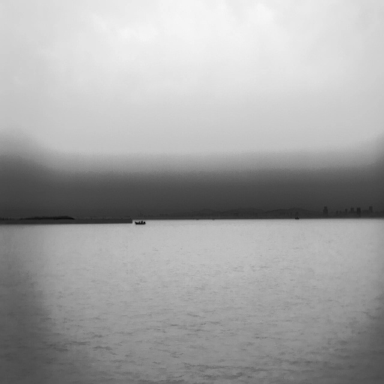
There are two bulk_carriers in the infrared image.